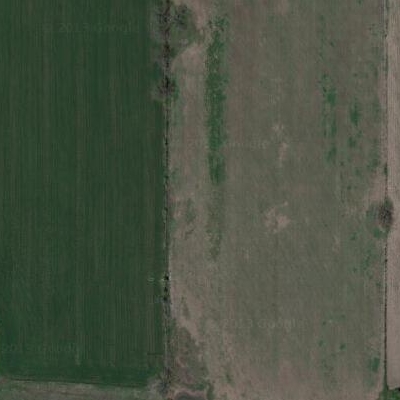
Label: Grass